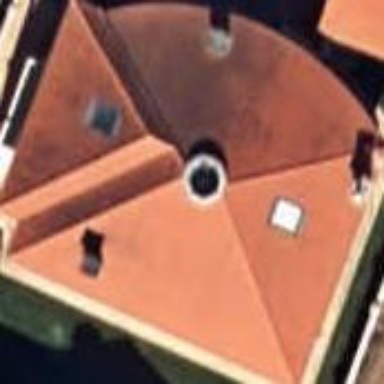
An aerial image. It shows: Hipped roof house.